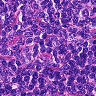
Metastatic tissue present: no